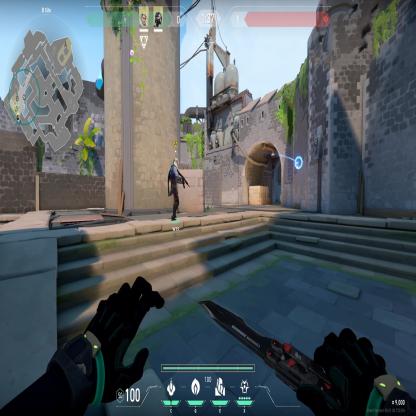
Label: teammate